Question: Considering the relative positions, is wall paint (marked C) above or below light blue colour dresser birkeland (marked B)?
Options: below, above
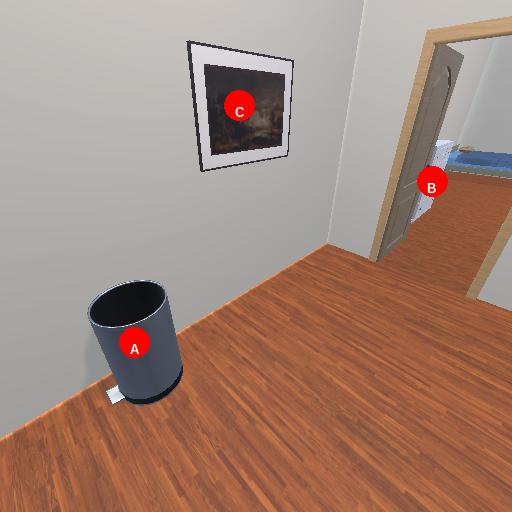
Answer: below